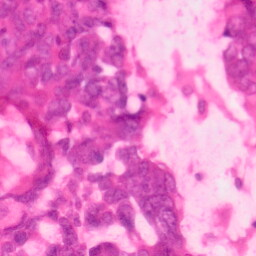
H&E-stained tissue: Colon